Field crop: tomato
Growth stage: 1
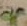
Species: solanum